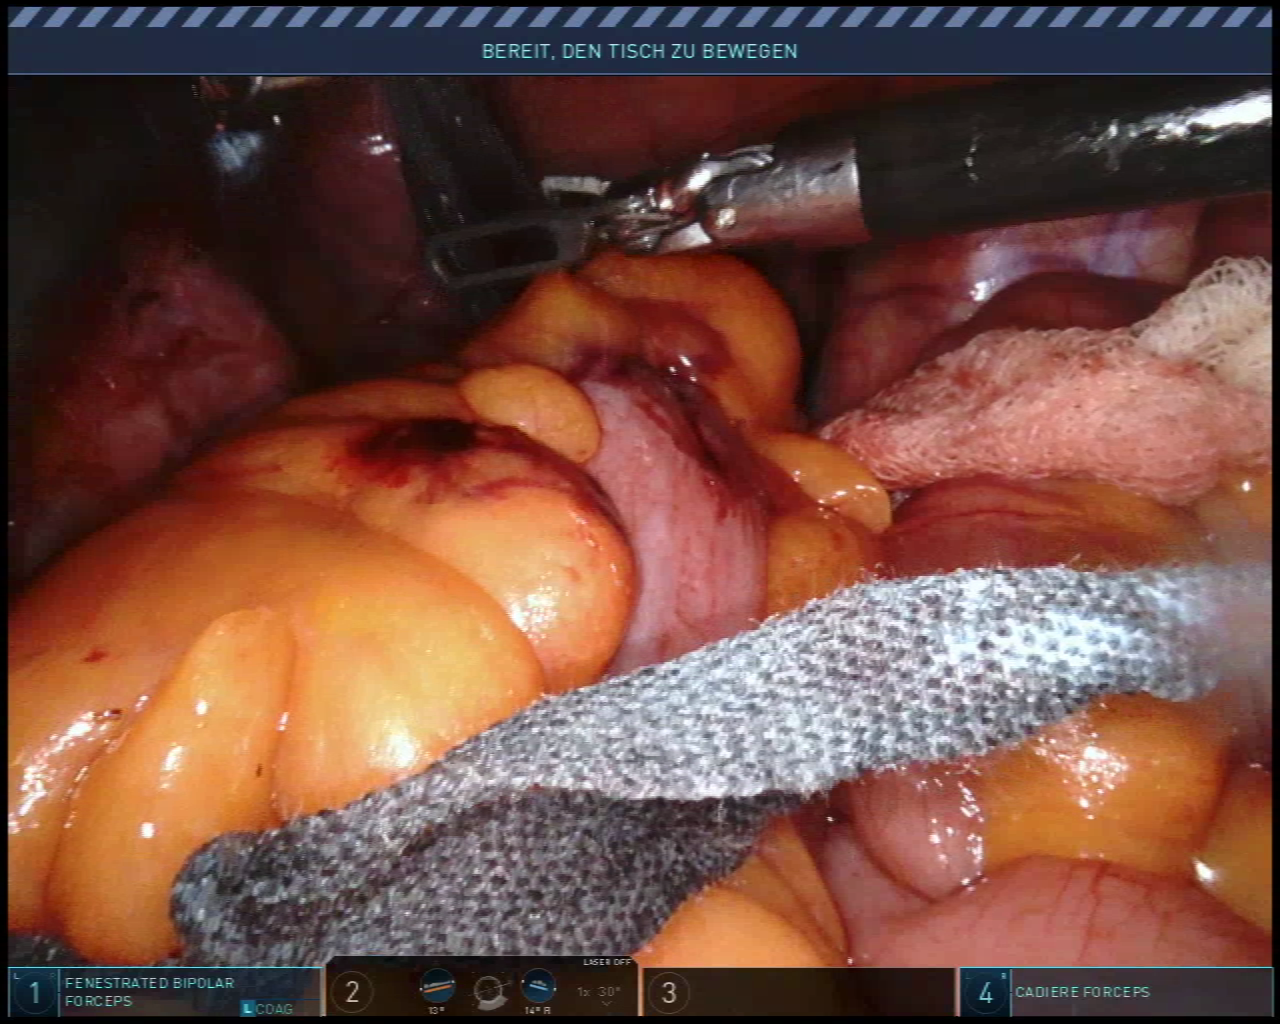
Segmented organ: small_intestine
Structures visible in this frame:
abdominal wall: yes
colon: yes
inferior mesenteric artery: no
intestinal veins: no
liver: no
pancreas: no
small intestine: yes
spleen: no
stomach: no
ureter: no
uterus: no
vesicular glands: no